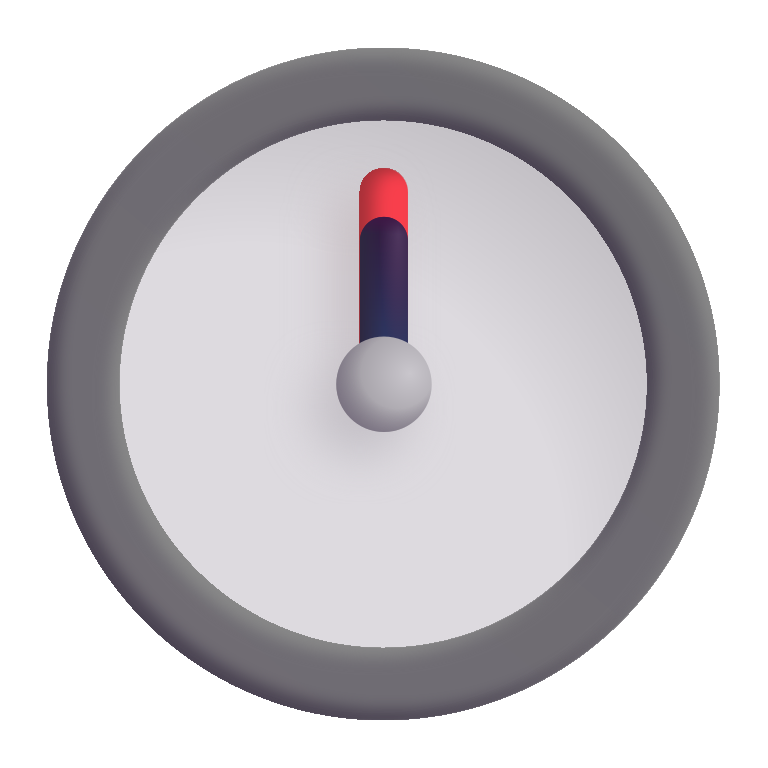
twelve oclock color